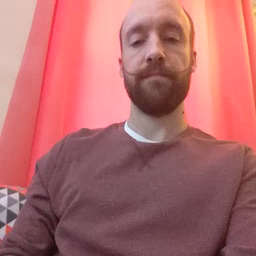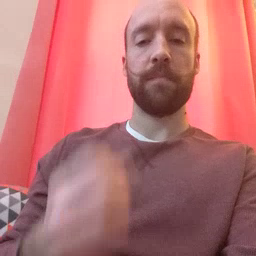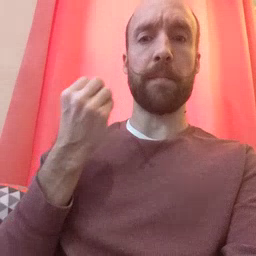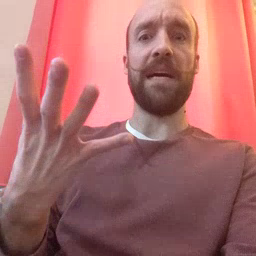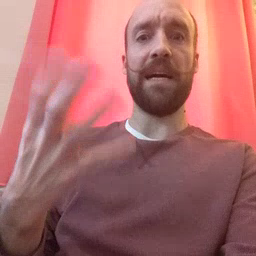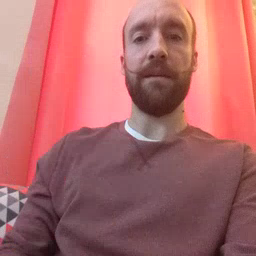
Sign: many